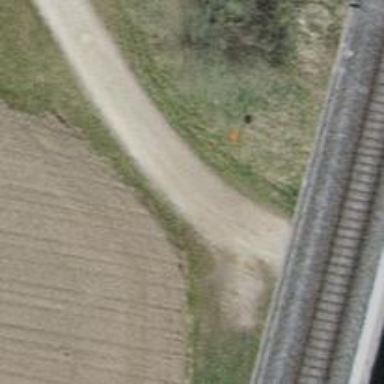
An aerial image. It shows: Pipeline marker.